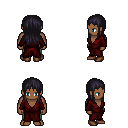
a pixel art fantasy rpg character, male body template, human, dark skin, red robe, teal pants, raven unkempt hairstyle, brown shoes, four views (front, back, left, right), 2x2 character sprite sheet, small pixel art, hard edges, no anti-aliasing